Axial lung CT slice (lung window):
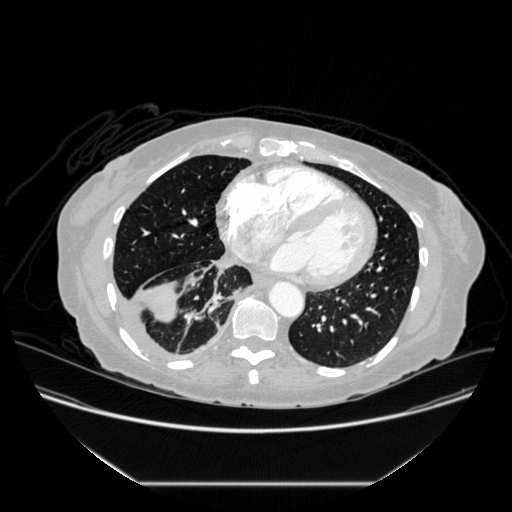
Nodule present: no